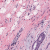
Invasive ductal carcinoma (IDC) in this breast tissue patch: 0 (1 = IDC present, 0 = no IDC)